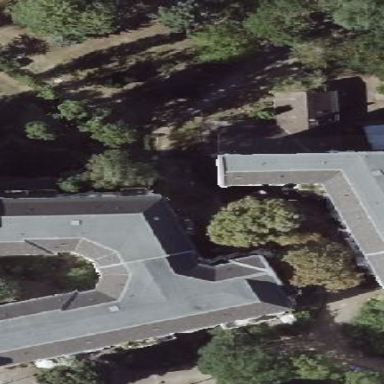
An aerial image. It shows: Building consisting of apartments with double saltbox roof shape.